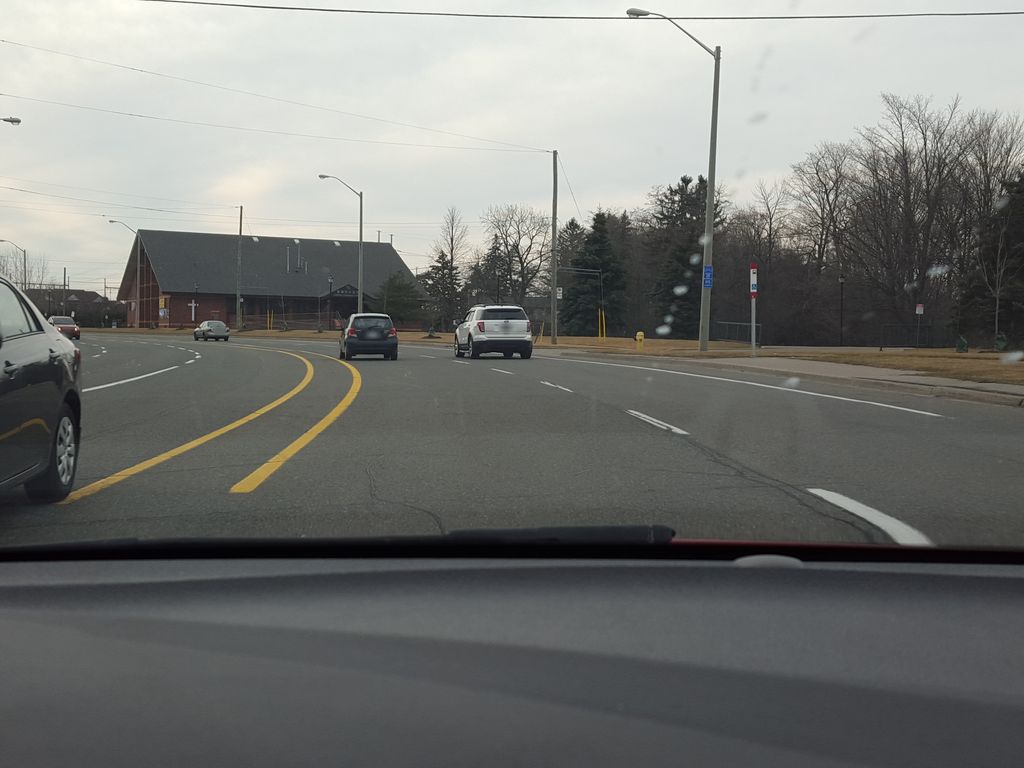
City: toronto